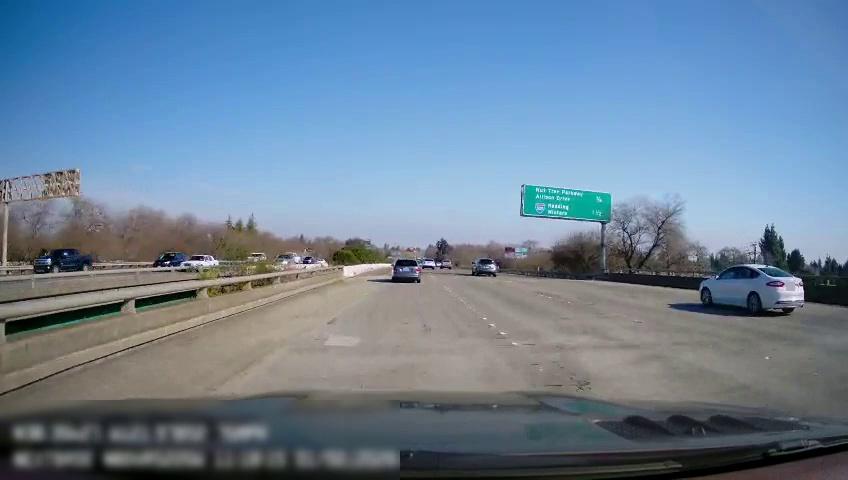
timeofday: Day
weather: Sunny
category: Drivable Space
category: Drivable Space
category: Vehicles | Car
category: Vehicles | Truck
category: Vehicles | Car
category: Vehicles | Car
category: Vehicles | Car
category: Vehicles | Car
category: Vehicles | SUV
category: Vehicles | SUV
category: Vehicles | Truck
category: Vehicles | Car
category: Vehicles | SUV
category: Lanes | Current Lane
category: Lanes | Current Lane
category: Lanes | Alternate Lane
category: Traffic | Signs